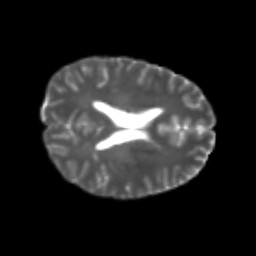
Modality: T2w
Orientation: axial
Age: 20
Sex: male
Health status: healthy
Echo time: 0.074 s